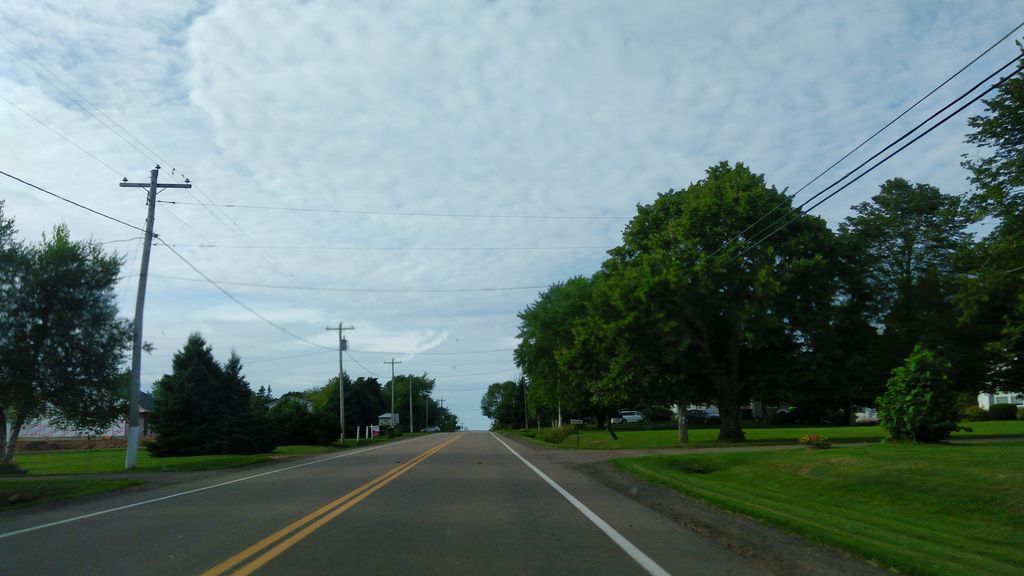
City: charlottetown